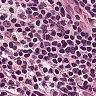
Metastatic tissue present: no